Question: I have written a piece of cake that displays progress it works as expected on OSX and Linux shell. Today I tested on Windows it didn't flush the last dumped text from shell.
'''
done = int(50 * progress / int(file_size))
percentDone = int(progress) * 100. / file_size
speed = sizeof(progress//(clock() - start))
bar = '=' * done
die = ' ' * (50-done)
stdout.write("
[%s%s][%3.2f%%] %s of %s at %s/s " % (bar, die, percentDone, sizeof(progress), sizeof(file_size), speed))
stdout.flush()
'''
The above code is from <URL>
It works like charm on OSX:

But in case of each progress is dumped onto next line, leaving the previous line.
How can I achieve the functionality of 'stdout.flush()' on Windows too ?
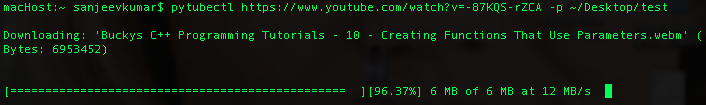
Answer: Have you tried to use "
"? If there's only one line that changes, it could be your solution.
It works like that:
'''
>>> print("Hello
P")
<<< Pello
'''